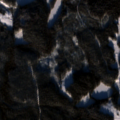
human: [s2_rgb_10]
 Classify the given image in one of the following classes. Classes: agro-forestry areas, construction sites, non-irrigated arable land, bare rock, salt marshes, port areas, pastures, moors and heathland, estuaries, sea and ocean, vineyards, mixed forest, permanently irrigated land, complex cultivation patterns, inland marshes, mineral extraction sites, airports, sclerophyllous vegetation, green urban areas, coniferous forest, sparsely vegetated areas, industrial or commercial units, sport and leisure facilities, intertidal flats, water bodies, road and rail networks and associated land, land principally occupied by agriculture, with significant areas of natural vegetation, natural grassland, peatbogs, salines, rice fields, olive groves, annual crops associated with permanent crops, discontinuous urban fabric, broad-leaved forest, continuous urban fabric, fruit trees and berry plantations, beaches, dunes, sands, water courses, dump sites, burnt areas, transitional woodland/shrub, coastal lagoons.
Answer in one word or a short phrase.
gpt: coniferous forest, transitional woodland/shrub